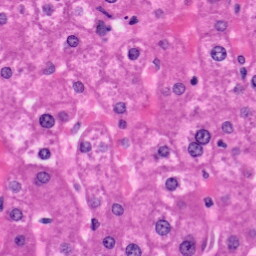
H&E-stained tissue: Liver